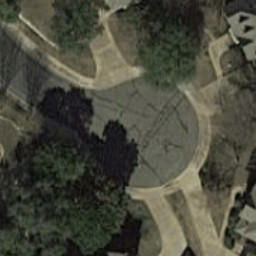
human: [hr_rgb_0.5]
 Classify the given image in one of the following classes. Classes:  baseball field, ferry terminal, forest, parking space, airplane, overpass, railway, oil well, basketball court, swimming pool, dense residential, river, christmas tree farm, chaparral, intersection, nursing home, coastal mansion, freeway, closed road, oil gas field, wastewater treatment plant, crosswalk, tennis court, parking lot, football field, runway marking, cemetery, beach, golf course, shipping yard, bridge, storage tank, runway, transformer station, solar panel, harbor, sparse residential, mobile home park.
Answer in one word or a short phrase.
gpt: closed road